Brain MRI, t1w sequence, axial 2D slice.
Patient: age 55, sex M, weight 98 kg, height 1.98 m
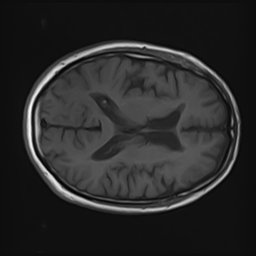